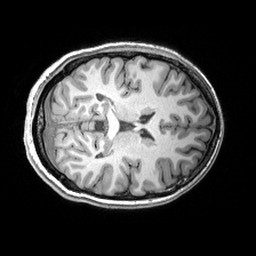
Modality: T1w
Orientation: axial
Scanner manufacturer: siemens
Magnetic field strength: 3 T
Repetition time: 2.53 s
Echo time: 0.00299 s